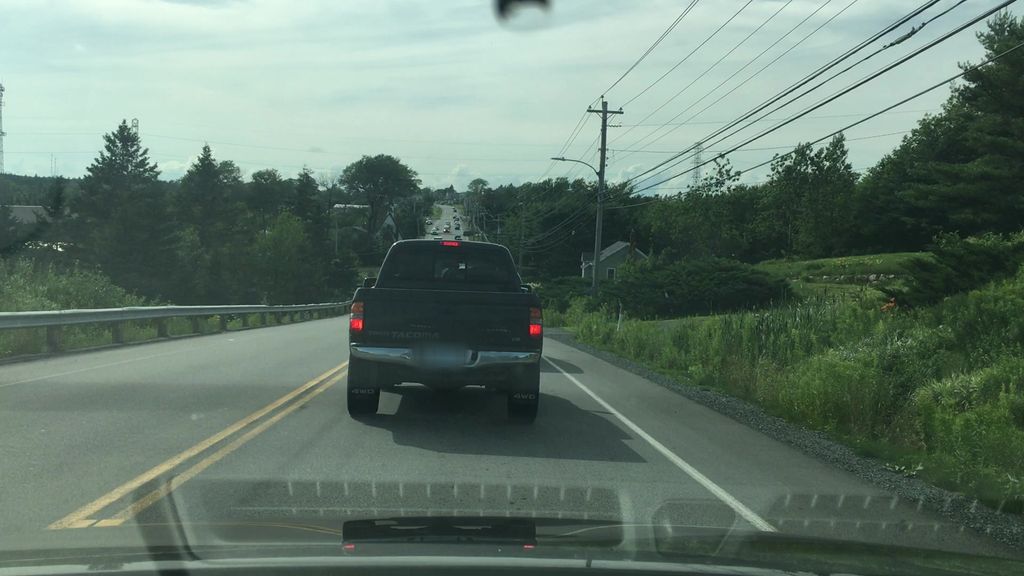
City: halifax